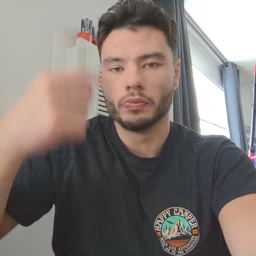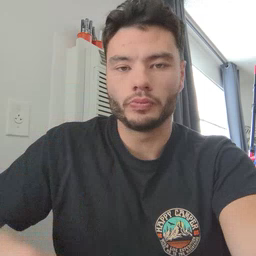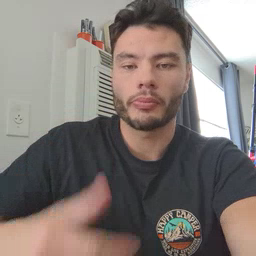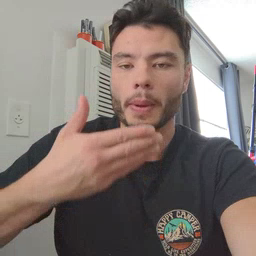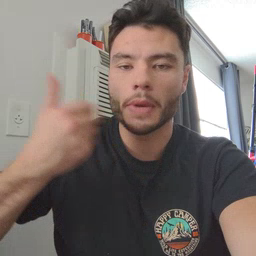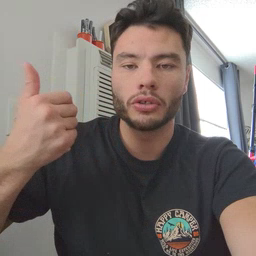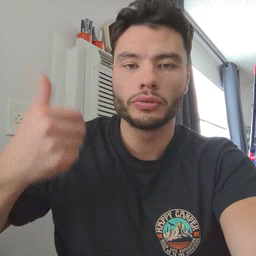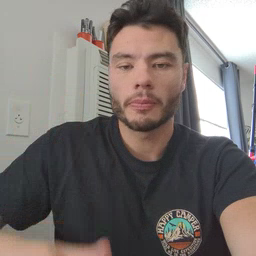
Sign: better